Question: I am pretty new to Backbone and just came across this confusing issue. I am trying to fetch models in to my collection in a Express node.js server with the following code :
'''
app.get('/tweet', function(req,res){
res.send([{ name: 'random_name' }, {name: 'diren_gezi'}] );
});
'''
and my backbone code looks like this:
'''
var PostsApp = new (Backbone.View.extend({
Collections: {},
Models: {},
Views: {},
}
start: function(){
var data = {
posts: [
{name:"gorkem"},
{name: "janish"},
{name: "akash"}
]
};
var posts = new PostsApp.Collections.Posts(data.posts);
var postsView = new PostsApp.Views.Posts({collection: posts});
posts.url = "/tweet";
posts.fetch();
console.log(posts.length);
console.log(posts);
}
}))({el : document.body});
'''
I would expect console.log(posts.length) to return 5, because I am adding 3 when I initialize and 2 more when I fetch. Or even if the fetch method erases the collection and re-populates, I would expect posts.length to return 2. However it returns 3, but when I look into the post object from the console I only see two models, the ones coming from the fetch() method. What is the reason fror this ?

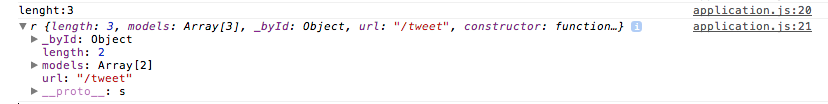
Answer: It is because , when you do a fetch the
So the previous contents are removed and refreshed with the 2 new ones. That is the reason you see a length of 2.
Pass merge: true, to see a length of 5 , where in it effectively merges the collection
'''
posts.fetch({merge: false});
'''